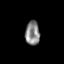
Tissue: skin
Cell type: Epithelial cells
Senescence score: 0.2279
Nuclear area (px): 343
Mean DAPI intensity: 135.289